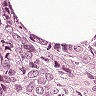
Metastatic tissue present: yes